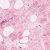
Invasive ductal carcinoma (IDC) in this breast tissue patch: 0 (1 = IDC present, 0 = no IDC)